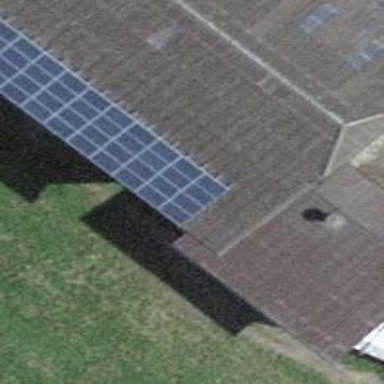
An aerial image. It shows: Solar power generator using photovoltaic panels.